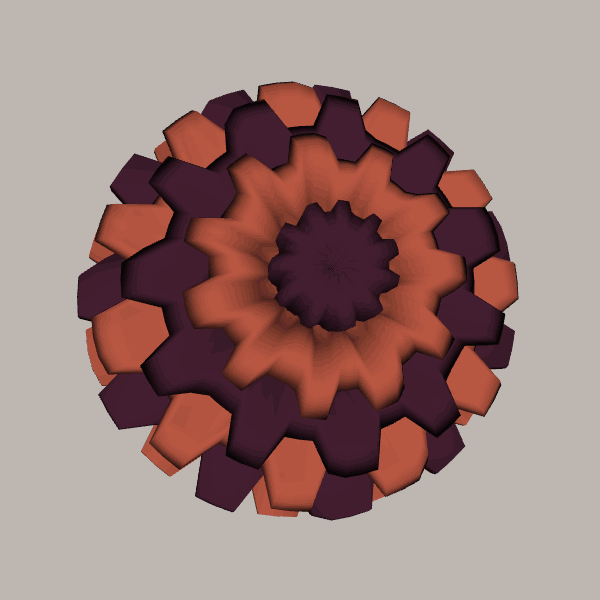
Background: light